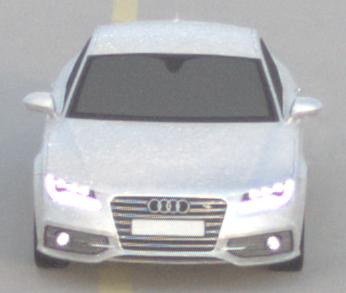
Make: Audi
Model: S7 Sportback cod
Detailed model: S7 (4G) Sportback
Model produced from: 2012/06
Model produced until: 2014/05
Doors: 5
Color: white
Road condition: dry road
Daytime: sunrise or sunset
Contrast: low contrast